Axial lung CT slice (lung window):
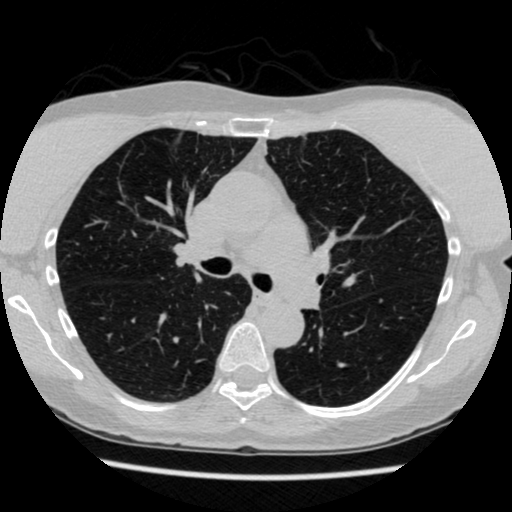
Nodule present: no